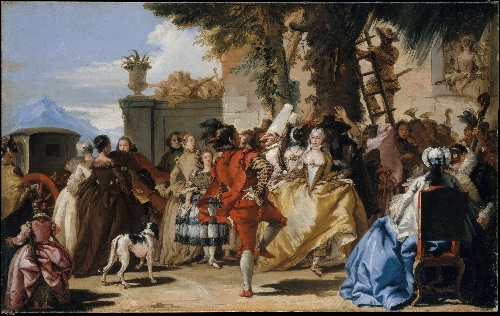
Title: A Dance in the Country
Artist: Giovanni Domenico Tiepolo
Artist bio: Italian, Venice 1727–1804 Venice
Date: ca. 1755
Object type: Painting
Classification: Paintings
Medium: Oil on canvas
Dimensions: 29 3/4 x 47 1/4 in. (75.6 x 120 cm)
Department: European Paintings
Credit line: Gift of Mr. and Mrs. Charles Wrightsman, 1980
Accession year: 1980
Repository: Metropolitan Museum of Art, New York, NY
Tags: Costumes|Men|Women|Dancing|Actors